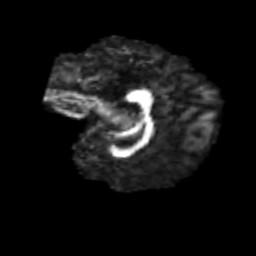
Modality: FA
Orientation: sagittal
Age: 21
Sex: female
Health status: healthy